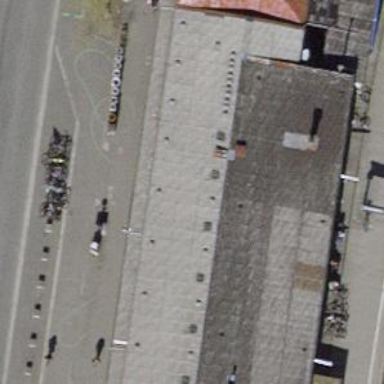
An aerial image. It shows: Bicycle rental service.